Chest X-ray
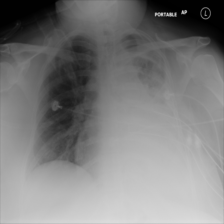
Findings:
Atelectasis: positive
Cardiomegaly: negative
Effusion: negative
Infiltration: positive
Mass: positive
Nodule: negative
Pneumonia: negative
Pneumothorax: negative
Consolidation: positive
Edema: negative
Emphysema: negative
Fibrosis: negative
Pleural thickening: negative
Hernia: negative